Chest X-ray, PA view. Patient: 30 years old, sex M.
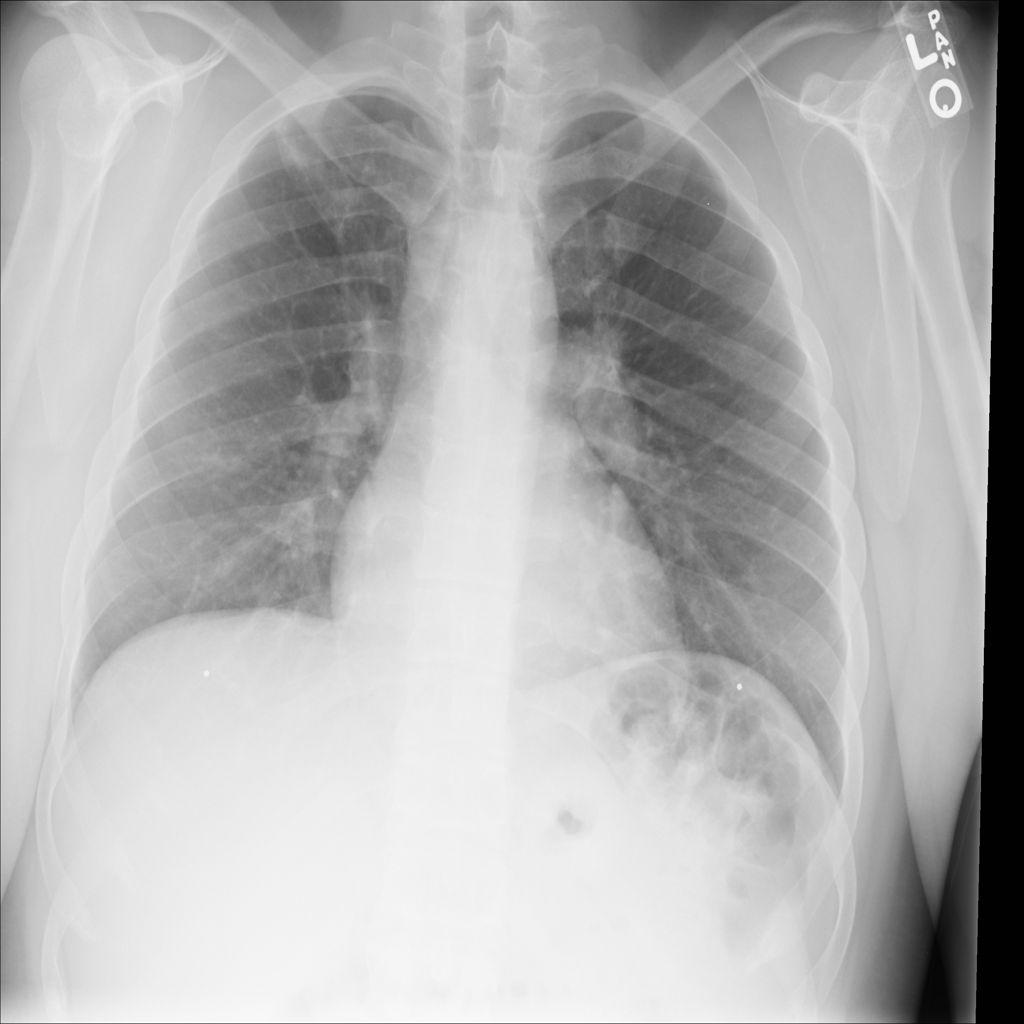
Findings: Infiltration